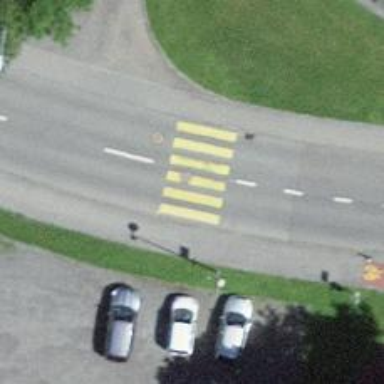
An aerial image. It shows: Zebra crossing on the road.